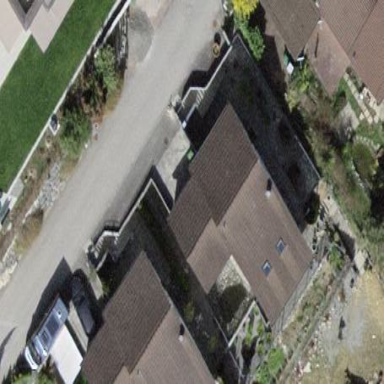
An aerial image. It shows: Detached building.